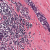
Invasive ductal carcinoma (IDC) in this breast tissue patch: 0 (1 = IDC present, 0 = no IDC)